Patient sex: M
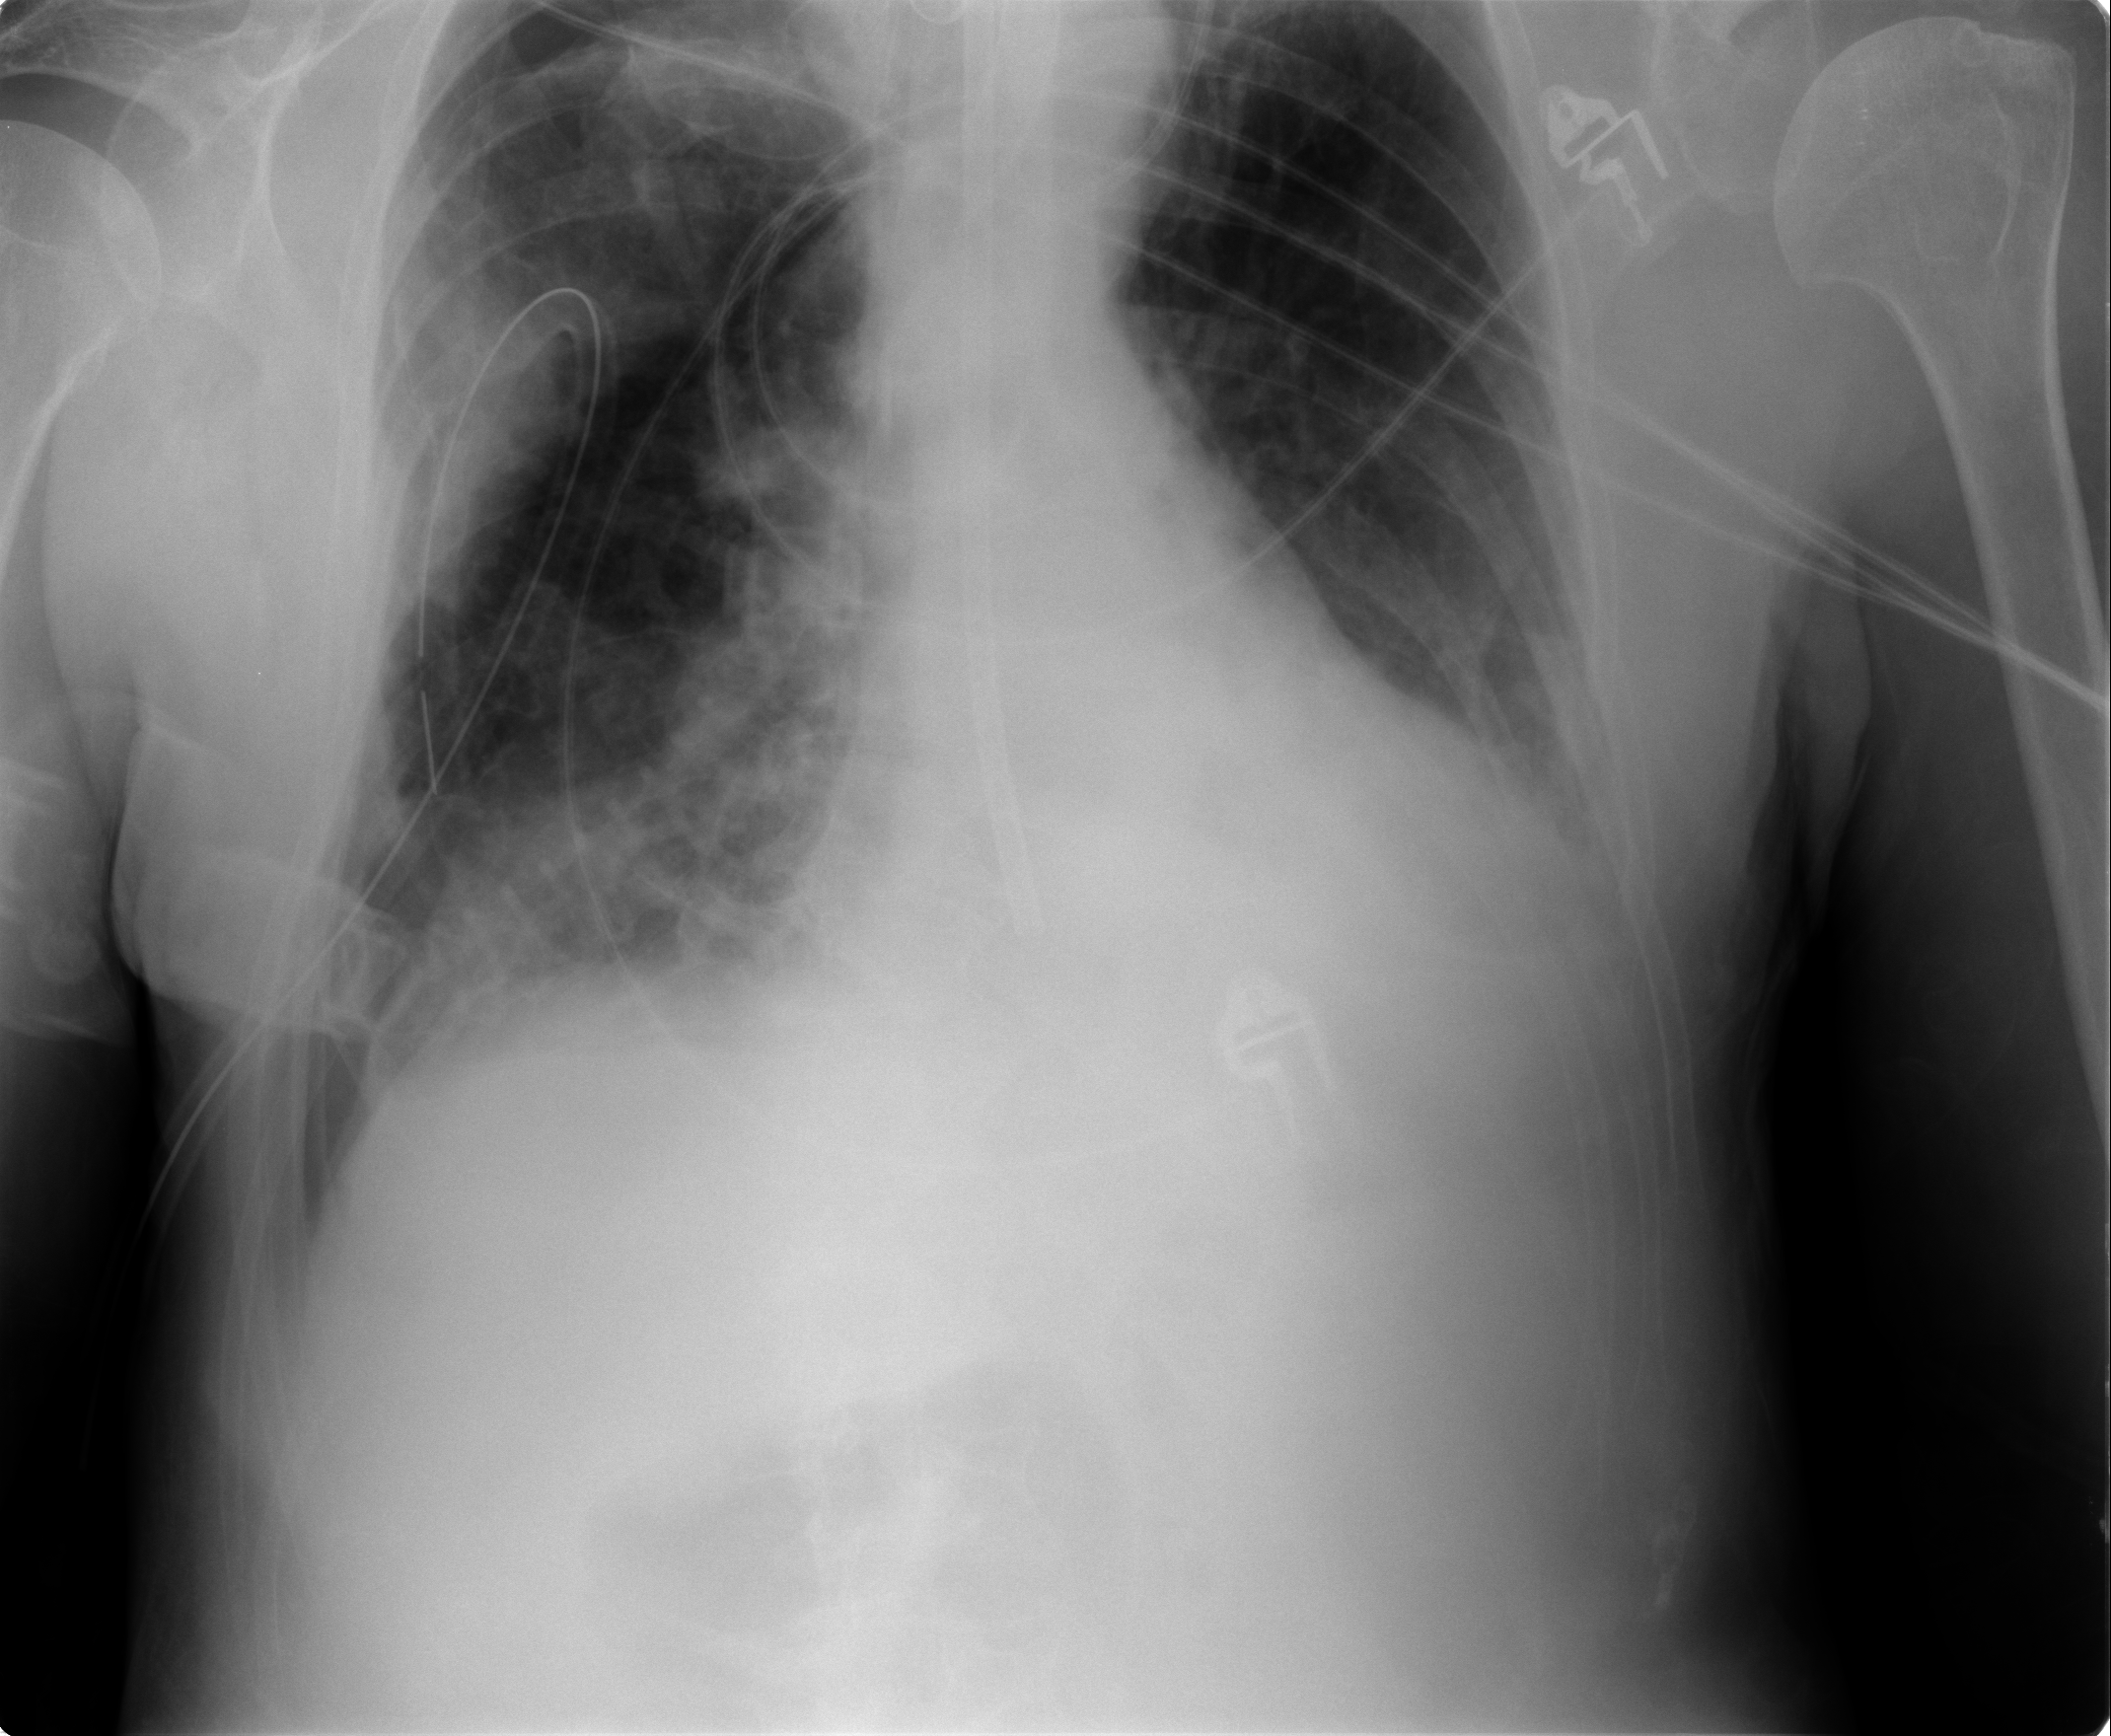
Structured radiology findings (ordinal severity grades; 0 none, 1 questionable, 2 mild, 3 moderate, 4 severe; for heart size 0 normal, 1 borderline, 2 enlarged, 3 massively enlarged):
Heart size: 0
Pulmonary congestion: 0
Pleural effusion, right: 0
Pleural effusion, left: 1
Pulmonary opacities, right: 3
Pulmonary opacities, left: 2
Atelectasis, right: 3
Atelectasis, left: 3